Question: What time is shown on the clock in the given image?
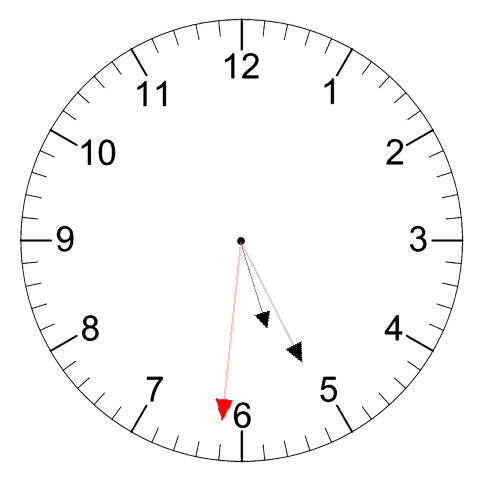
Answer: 05:25:31